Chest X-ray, AP view. Patient: 81 years old, sex F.
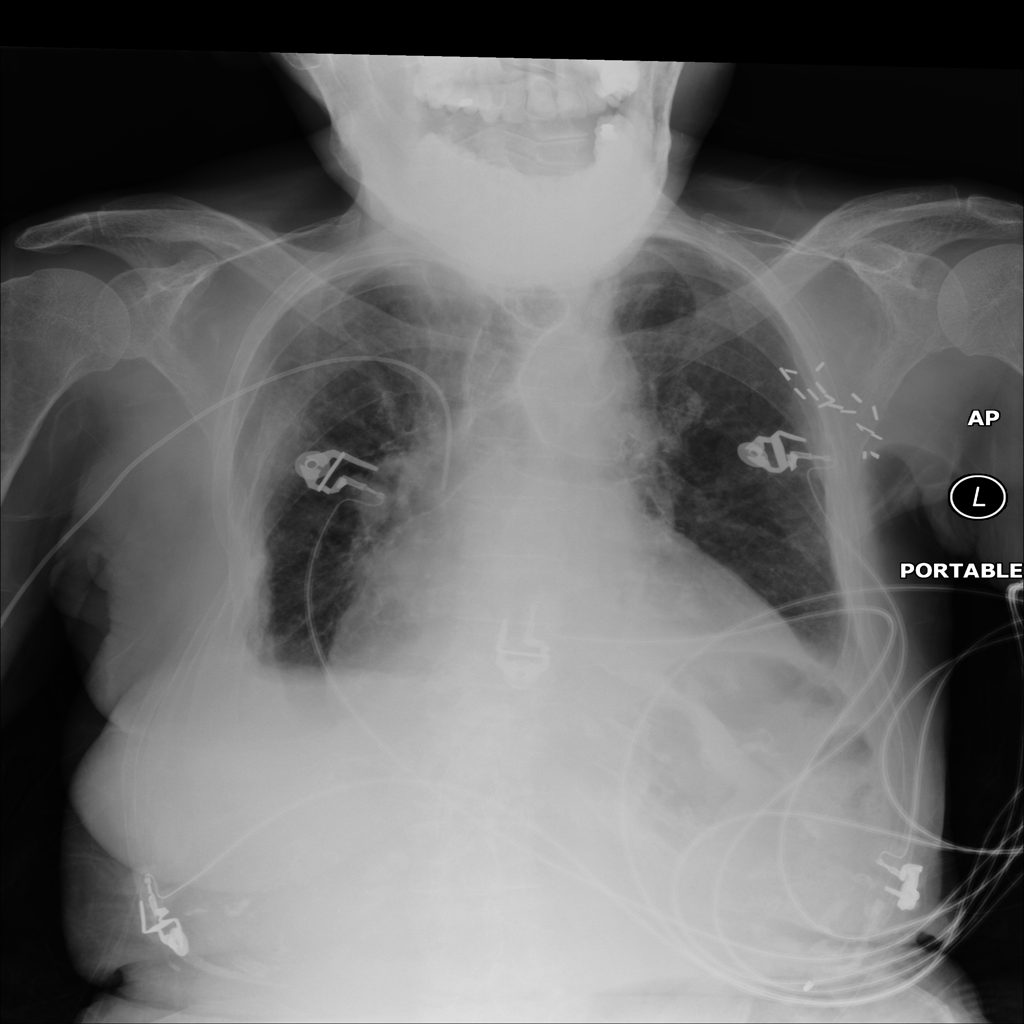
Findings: Effusion, Fibrosis